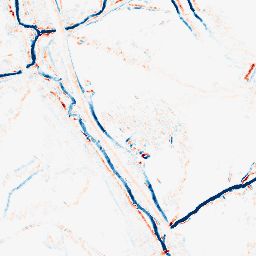
Category: morphological
Decomposition family: morphological_diamond
Decomposition parameters: operation: average
radius: 3
Upsampling method: bicubic_16x
Upsampling parameters: scale: 16
Upsampling scale: 16